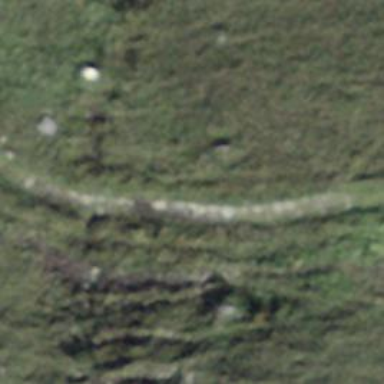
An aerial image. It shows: Ground path with excellent trail visibility.